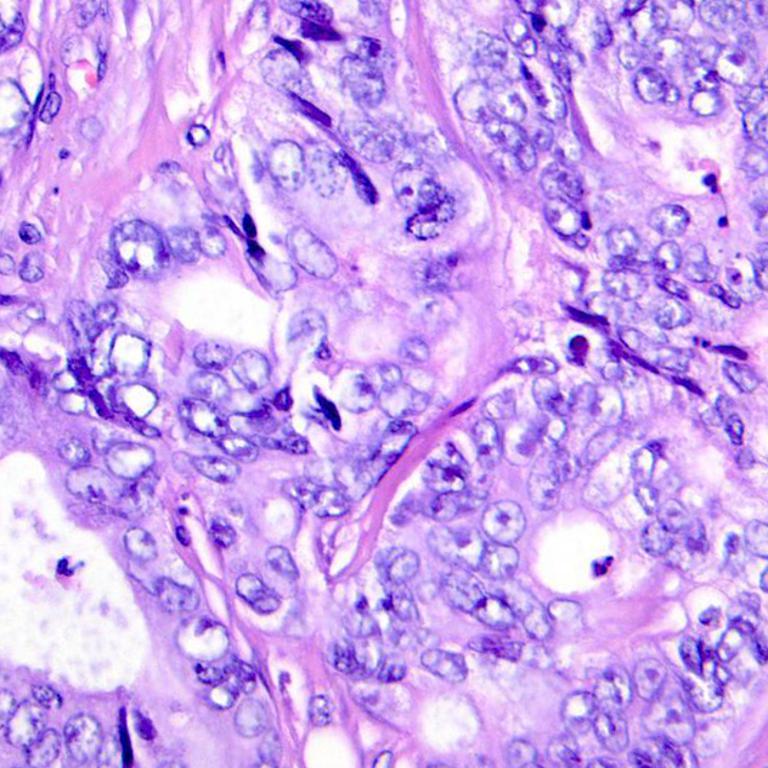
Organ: colon
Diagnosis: adenocarcinomas